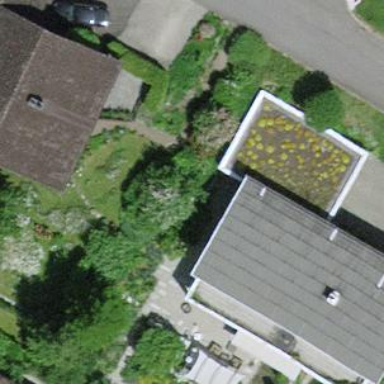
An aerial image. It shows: Garage building.